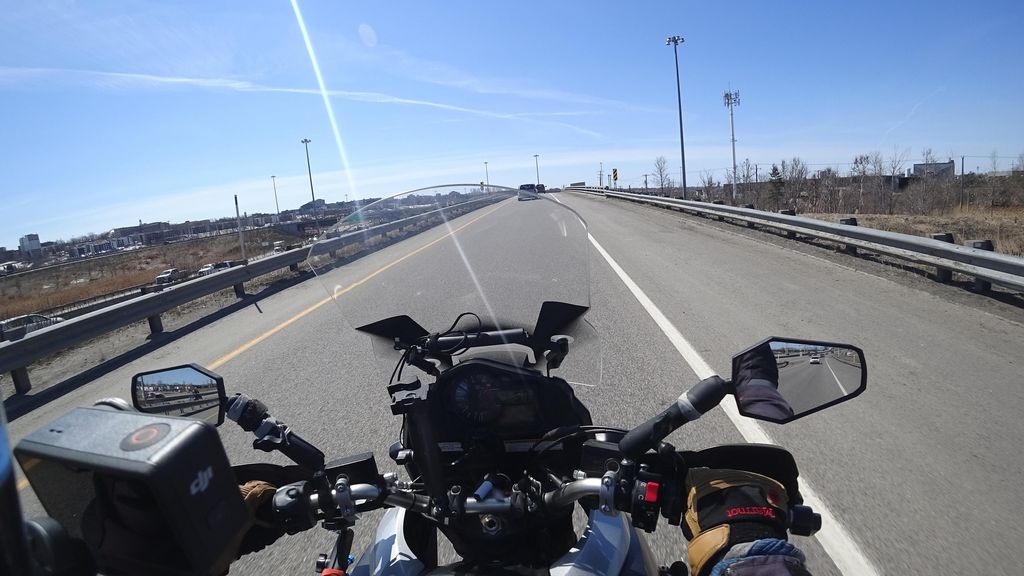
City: quebec_city